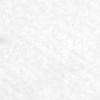
Label: no_change